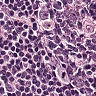
Metastatic tissue present: no